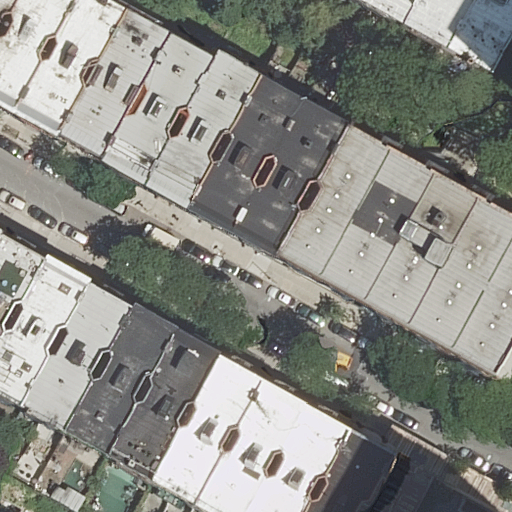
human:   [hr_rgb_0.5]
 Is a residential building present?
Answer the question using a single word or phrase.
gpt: yes

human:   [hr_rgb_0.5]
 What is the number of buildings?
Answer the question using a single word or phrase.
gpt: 21

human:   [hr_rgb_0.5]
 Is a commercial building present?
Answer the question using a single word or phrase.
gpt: no

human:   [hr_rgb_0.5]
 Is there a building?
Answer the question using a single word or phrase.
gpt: yes

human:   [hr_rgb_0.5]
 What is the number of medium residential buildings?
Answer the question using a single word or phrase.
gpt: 13

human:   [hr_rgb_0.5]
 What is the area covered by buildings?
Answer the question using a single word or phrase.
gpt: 3478m2

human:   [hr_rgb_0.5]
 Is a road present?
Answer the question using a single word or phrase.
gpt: yes

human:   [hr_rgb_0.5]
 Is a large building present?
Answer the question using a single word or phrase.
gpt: no

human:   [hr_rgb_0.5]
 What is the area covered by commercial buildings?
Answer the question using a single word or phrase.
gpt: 0m2

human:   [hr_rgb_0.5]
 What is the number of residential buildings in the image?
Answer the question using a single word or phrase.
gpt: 21

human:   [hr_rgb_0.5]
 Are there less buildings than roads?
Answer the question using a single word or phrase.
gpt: no

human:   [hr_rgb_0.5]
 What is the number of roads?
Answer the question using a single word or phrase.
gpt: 3

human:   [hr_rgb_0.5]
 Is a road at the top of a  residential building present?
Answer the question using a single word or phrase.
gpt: yes

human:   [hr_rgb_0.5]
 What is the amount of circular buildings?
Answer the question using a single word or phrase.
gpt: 0

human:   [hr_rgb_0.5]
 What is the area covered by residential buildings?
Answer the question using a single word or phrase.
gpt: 3478m2

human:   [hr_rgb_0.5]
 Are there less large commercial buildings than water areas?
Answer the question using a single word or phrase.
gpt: no

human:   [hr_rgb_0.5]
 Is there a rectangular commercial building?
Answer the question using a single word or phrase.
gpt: no

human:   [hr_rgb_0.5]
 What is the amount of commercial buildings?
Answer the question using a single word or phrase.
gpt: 0

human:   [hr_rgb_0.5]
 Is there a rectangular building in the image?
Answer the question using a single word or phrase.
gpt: yes

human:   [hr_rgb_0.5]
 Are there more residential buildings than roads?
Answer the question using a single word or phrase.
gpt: yes

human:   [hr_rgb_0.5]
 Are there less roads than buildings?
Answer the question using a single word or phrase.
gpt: yes

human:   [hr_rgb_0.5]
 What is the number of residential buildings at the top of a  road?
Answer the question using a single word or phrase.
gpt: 12

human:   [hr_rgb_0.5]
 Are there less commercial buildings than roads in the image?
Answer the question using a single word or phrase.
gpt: yes

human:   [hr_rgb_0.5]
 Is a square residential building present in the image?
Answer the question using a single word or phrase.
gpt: no

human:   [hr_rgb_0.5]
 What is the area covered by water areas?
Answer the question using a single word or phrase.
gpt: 0m2

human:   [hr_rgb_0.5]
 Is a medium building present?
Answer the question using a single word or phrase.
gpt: yes

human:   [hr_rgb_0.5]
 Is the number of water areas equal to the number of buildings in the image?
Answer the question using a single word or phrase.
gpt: no

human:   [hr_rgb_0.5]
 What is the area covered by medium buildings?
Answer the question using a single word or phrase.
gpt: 3159m2

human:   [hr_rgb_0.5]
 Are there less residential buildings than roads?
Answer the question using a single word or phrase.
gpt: no

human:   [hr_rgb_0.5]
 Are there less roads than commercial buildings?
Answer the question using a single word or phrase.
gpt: no

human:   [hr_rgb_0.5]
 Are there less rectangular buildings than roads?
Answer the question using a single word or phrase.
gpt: no

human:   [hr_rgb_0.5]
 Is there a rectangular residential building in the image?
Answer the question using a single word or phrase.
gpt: yes

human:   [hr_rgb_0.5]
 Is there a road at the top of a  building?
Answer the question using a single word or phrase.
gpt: yes

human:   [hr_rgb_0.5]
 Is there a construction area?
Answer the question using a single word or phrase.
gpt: no

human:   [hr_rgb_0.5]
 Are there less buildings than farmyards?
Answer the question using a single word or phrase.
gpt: no

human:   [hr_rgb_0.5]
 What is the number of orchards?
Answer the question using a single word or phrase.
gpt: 0

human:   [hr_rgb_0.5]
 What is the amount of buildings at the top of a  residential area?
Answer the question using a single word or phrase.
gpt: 0

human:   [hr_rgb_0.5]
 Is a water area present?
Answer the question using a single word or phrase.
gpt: no

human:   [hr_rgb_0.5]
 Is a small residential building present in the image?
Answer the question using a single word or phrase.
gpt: yes

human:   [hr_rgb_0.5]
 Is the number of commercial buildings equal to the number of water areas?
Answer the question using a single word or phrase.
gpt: yes

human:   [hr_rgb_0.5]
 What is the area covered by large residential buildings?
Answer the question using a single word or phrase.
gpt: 0m2

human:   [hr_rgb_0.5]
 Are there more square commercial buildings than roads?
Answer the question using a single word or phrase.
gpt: no

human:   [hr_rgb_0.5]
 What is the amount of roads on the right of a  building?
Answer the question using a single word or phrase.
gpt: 3

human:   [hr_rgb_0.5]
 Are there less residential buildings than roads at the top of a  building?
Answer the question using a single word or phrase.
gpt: no

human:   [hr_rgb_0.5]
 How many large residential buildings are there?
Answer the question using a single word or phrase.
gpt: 0

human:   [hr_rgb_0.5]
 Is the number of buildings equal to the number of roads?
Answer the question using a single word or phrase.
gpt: no

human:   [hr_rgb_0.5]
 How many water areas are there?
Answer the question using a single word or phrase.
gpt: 0

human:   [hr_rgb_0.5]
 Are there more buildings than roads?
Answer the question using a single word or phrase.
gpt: yes

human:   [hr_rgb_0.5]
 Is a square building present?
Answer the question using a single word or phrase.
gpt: no

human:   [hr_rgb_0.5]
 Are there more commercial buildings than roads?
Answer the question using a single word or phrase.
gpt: no

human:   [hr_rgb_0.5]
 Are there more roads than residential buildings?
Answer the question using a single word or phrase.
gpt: no

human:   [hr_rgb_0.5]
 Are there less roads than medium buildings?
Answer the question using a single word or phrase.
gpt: yes

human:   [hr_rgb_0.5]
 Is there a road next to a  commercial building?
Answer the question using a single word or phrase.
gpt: no

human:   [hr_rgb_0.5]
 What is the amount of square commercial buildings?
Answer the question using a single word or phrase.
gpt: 0

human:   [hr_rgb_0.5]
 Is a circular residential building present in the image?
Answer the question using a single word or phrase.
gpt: no

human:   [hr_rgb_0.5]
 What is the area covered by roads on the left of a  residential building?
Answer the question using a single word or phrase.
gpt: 0m2

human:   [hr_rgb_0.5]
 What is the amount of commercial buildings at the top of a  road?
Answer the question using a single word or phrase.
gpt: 0

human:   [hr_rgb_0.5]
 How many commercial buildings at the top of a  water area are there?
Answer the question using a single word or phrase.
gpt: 0

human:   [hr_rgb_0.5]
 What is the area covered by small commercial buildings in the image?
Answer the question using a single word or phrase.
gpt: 0m2

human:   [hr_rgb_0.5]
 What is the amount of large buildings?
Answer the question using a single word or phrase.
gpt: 0

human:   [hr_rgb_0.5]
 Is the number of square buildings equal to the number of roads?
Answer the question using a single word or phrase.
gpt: no

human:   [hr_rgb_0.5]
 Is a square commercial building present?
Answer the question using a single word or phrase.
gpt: no

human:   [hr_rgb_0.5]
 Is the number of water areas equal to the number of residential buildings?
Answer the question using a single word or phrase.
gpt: no

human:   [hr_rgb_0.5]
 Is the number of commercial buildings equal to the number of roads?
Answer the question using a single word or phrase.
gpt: no